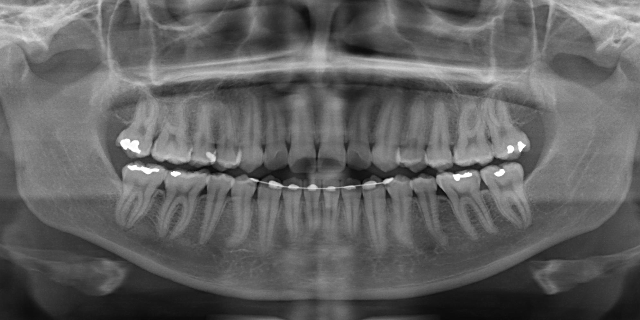
adult